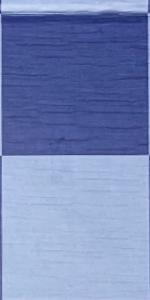
Label: Empty